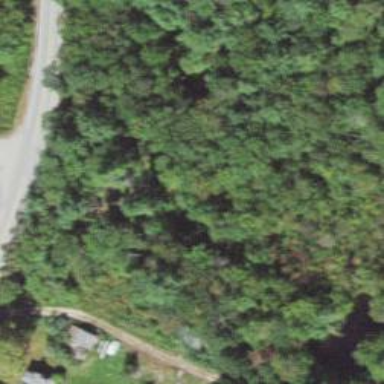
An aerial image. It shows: Mixed leaf woodland.